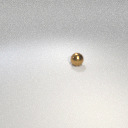
small brown metal sphere